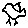
Label: bird